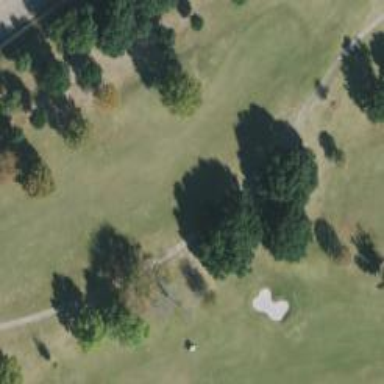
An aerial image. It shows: Golf hole.